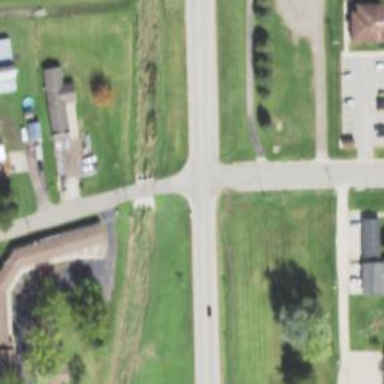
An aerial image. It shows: Road with stop sign.